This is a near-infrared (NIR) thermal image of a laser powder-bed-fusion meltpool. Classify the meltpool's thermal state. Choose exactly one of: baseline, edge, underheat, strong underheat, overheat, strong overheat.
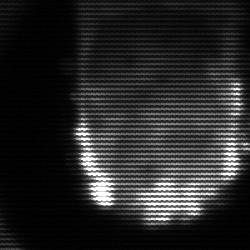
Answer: baseline